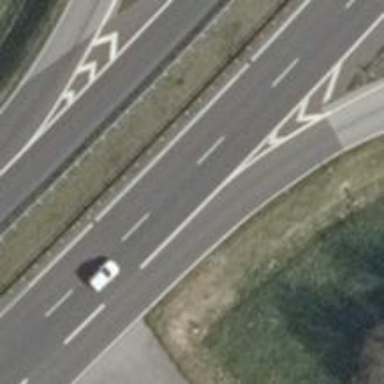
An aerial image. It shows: Trunk motorroad.